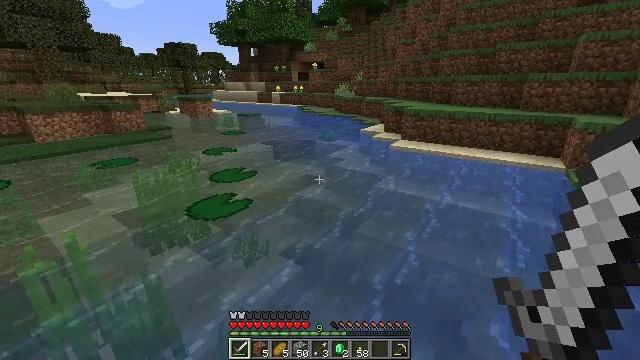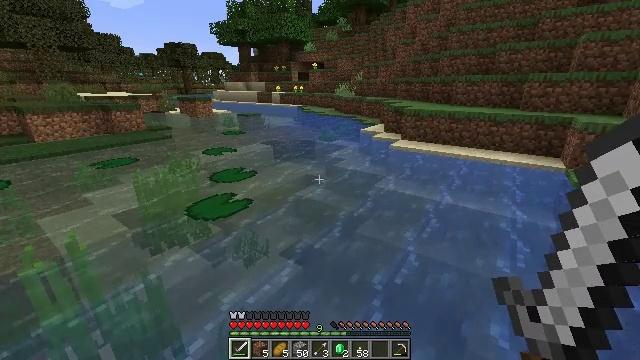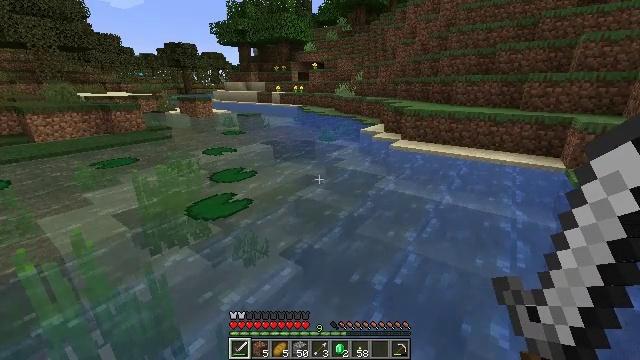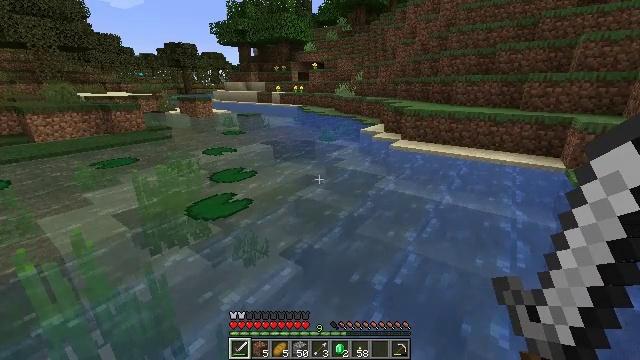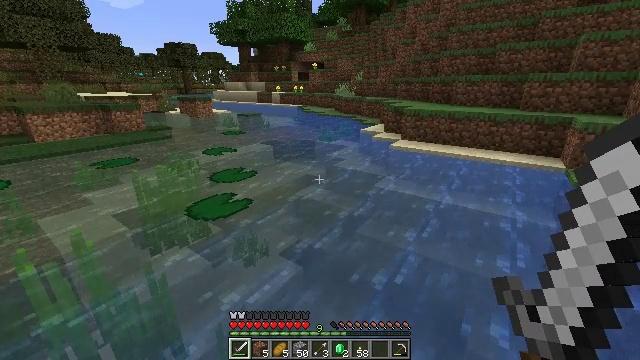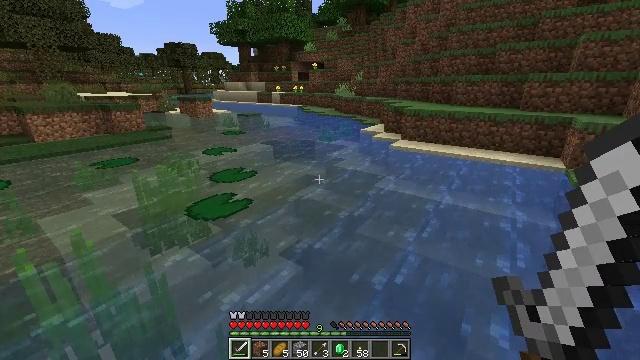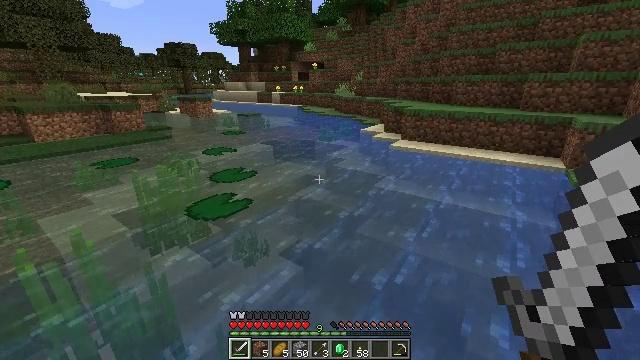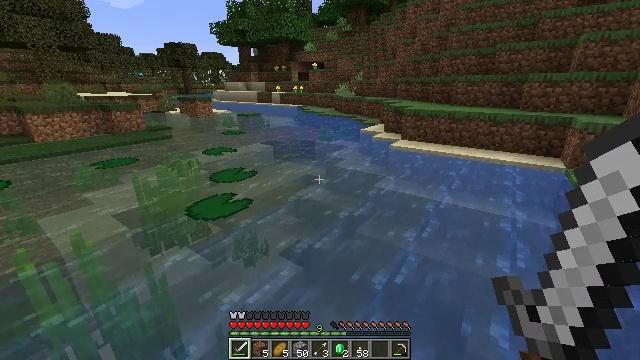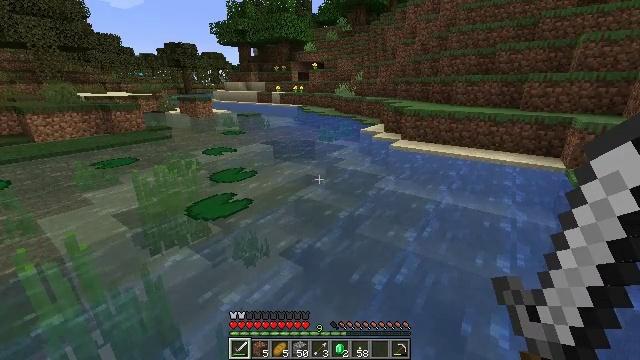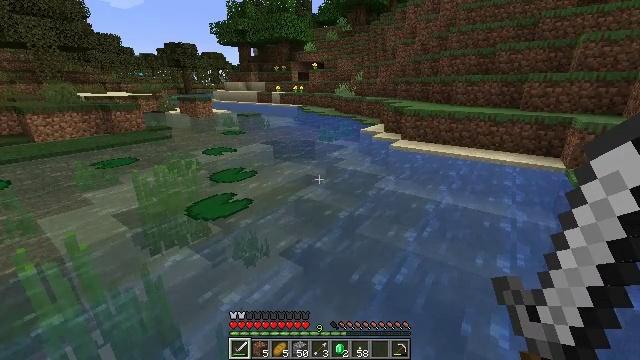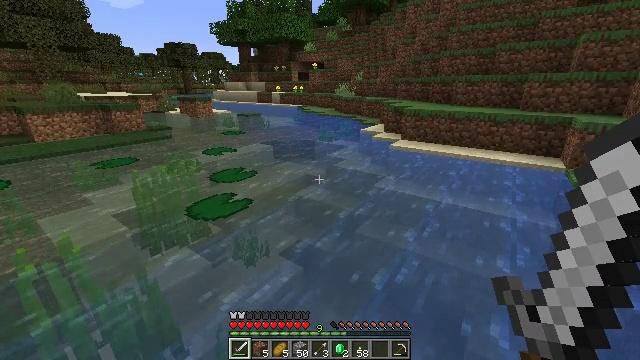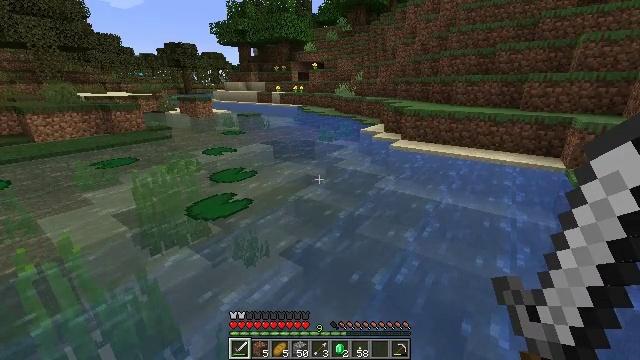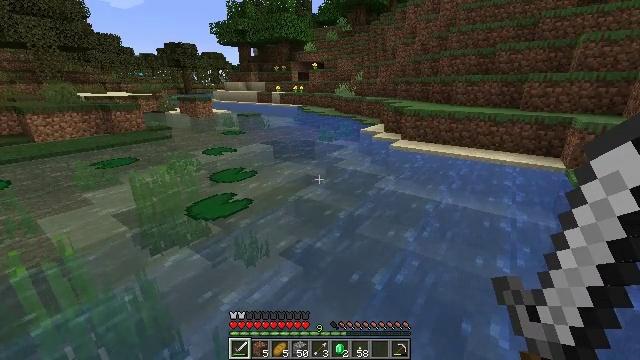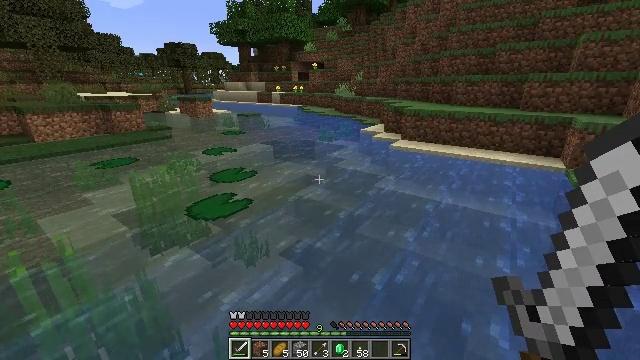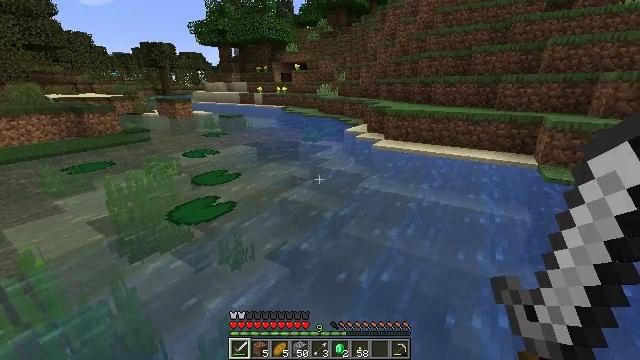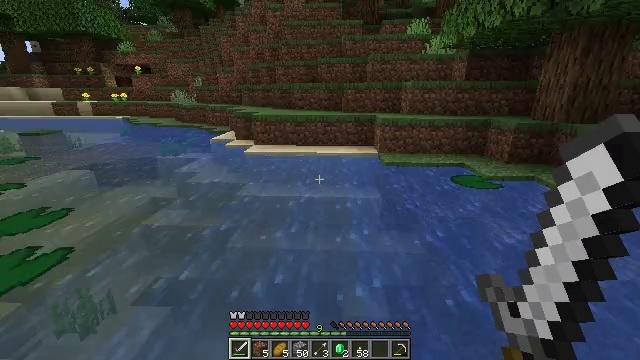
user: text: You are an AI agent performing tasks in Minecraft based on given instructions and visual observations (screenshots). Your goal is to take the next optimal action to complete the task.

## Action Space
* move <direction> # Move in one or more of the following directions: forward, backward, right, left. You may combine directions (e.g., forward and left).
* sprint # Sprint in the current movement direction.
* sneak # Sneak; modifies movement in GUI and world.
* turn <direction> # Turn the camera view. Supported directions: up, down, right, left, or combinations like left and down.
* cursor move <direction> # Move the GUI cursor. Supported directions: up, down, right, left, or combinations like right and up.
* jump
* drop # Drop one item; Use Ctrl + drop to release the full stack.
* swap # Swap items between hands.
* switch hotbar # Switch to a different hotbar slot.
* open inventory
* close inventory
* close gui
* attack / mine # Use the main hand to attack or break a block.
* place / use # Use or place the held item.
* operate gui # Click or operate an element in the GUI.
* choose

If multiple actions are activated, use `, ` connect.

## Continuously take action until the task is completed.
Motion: motion action
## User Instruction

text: Kill aquatic mobs.
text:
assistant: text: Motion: no_op
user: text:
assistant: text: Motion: no_op
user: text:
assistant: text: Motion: no_op
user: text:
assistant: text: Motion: no_op
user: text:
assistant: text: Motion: no_op
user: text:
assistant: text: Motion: no_op
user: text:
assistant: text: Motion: no_op
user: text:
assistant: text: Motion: no_op
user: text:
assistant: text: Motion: no_op
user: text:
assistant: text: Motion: no_op
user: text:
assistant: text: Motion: no_op
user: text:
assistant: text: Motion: no_op
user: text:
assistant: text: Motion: no_op
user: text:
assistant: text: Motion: turn right
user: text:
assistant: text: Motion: turn right and up
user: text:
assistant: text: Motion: turn right
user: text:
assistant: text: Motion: turn right and down
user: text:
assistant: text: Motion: turn right
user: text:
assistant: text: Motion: no_op
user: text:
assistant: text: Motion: turn right
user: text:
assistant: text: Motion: no_op
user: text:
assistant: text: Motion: no_op
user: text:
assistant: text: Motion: no_op
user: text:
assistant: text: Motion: no_op
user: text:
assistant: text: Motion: no_op
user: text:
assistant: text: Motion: no_op
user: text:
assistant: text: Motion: no_op
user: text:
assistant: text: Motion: no_op
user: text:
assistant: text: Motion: no_op
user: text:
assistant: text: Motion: no_op